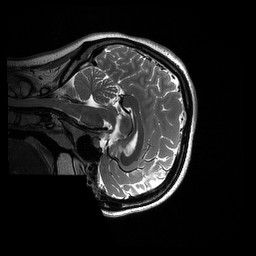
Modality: T2w
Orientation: sagittal
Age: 19
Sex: female